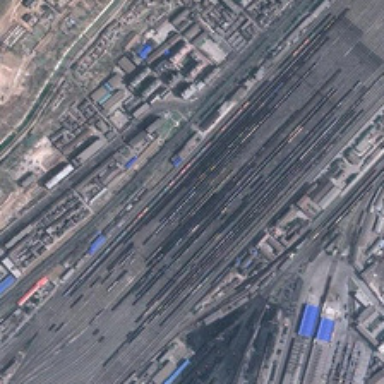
Long trains with black vans is stopping abreastly in the spindle shaped rails .